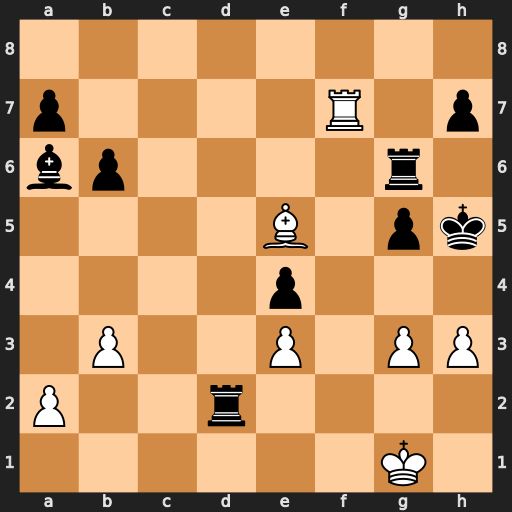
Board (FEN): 8/p4R1p/bp4r1/4B1pk/4p3/1P2P1PP/P2r4/6K1
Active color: w
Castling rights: -
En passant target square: -
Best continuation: Rxh7+ Rh6 g4+ Kg6 Rg7#